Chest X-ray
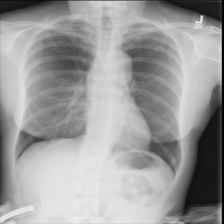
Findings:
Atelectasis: negative
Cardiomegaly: negative
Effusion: negative
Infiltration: negative
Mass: negative
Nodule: negative
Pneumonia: negative
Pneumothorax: negative
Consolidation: negative
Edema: negative
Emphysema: negative
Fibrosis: negative
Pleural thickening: negative
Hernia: negative